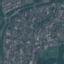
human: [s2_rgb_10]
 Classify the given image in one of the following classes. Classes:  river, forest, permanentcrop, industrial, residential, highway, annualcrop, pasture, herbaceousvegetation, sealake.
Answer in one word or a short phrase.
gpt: Residential